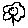
Label: flower